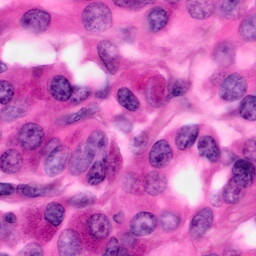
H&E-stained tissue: Pancreatic